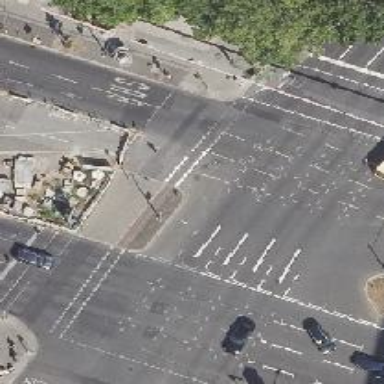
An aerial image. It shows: Crossing with traffic signals.